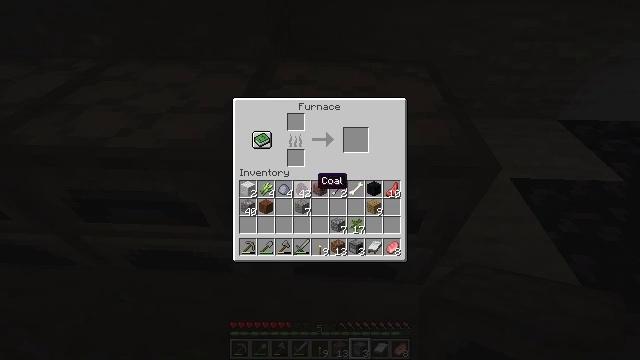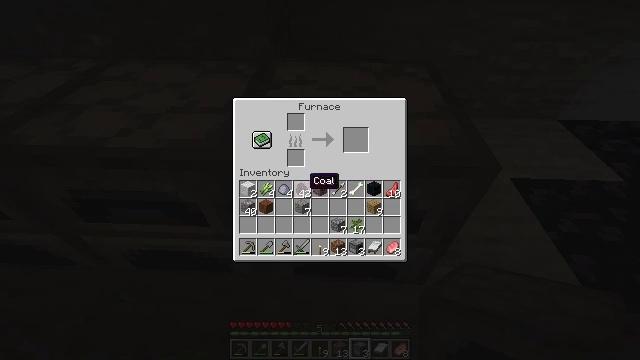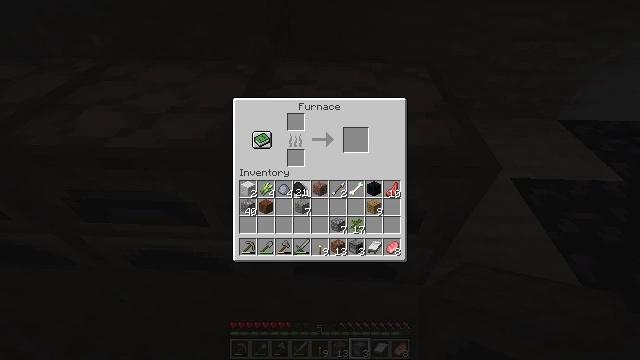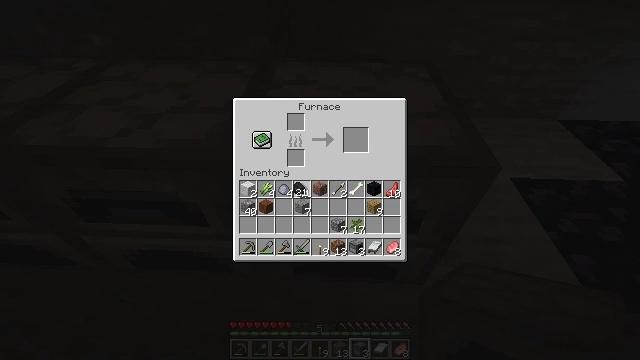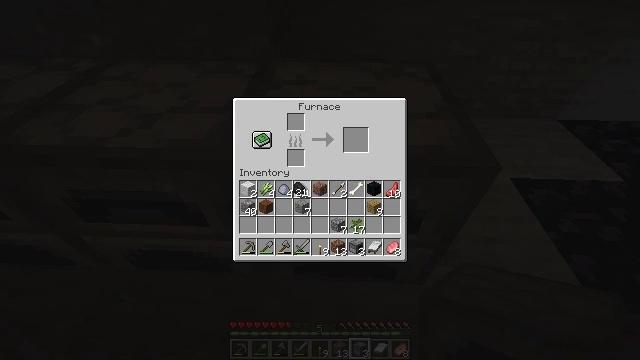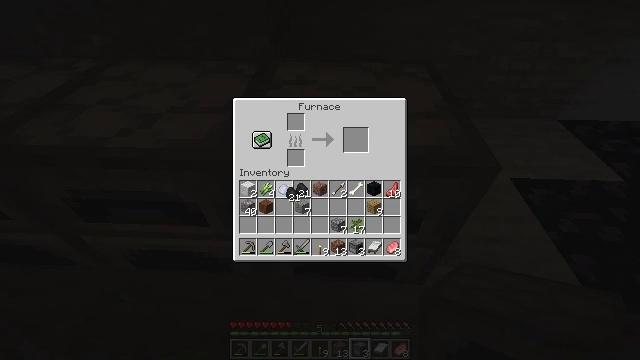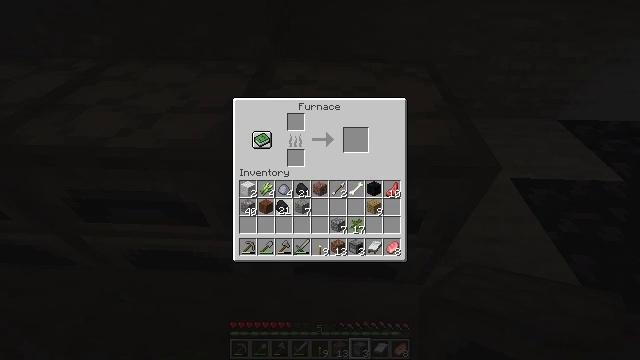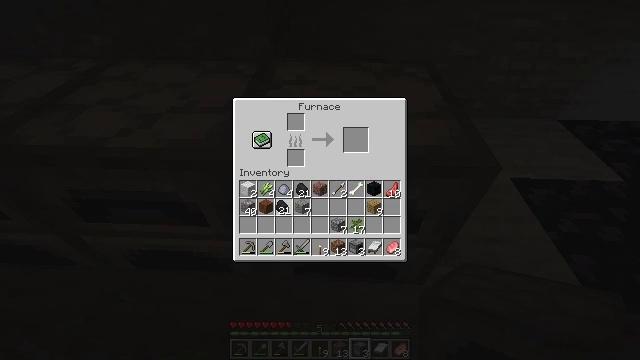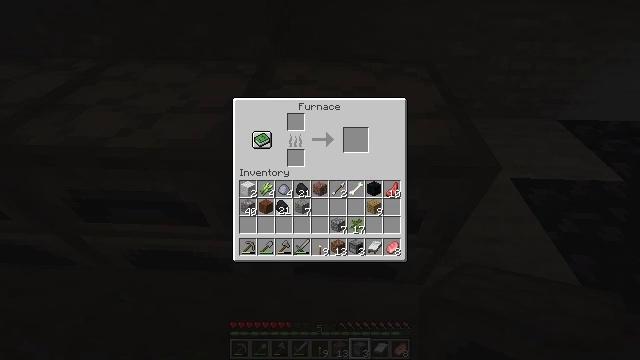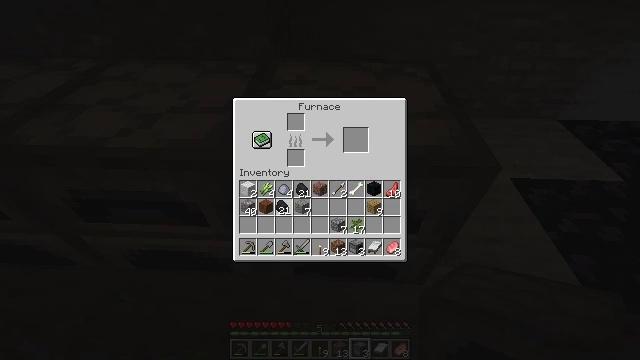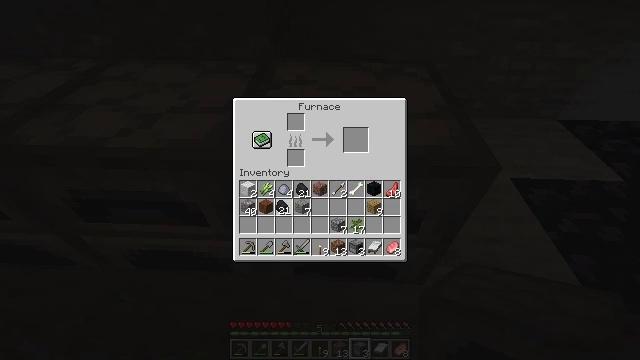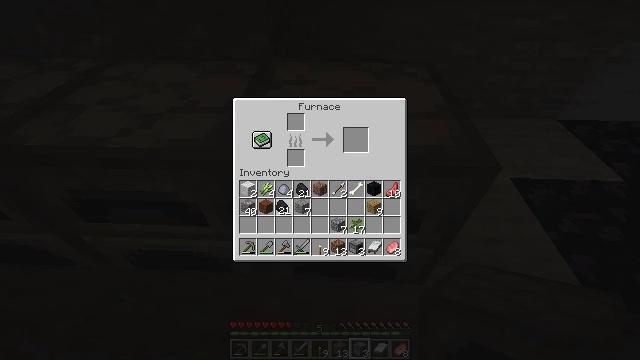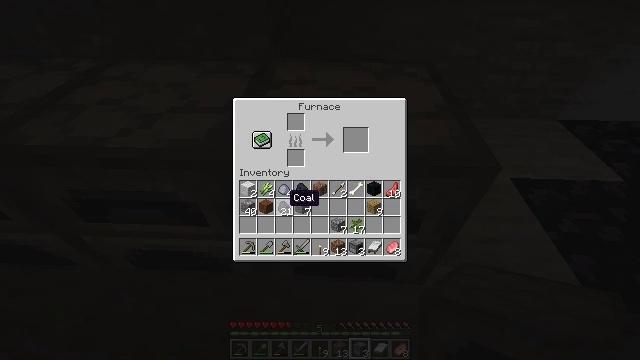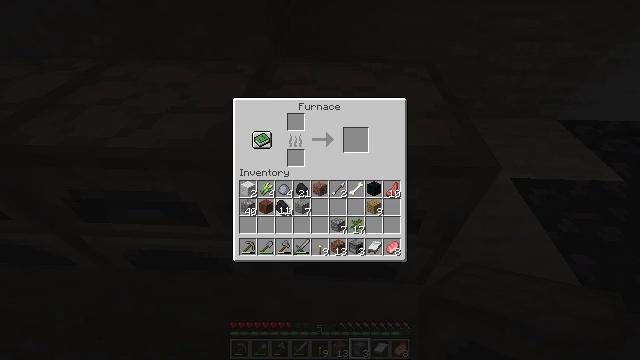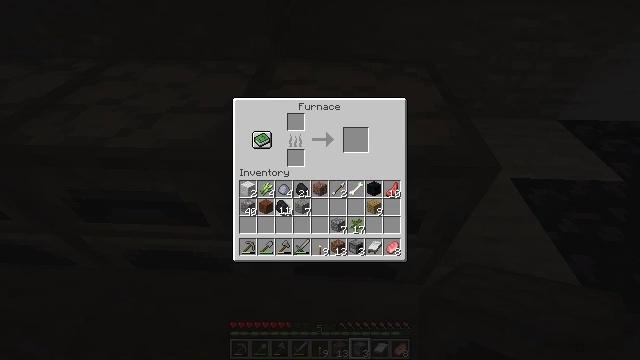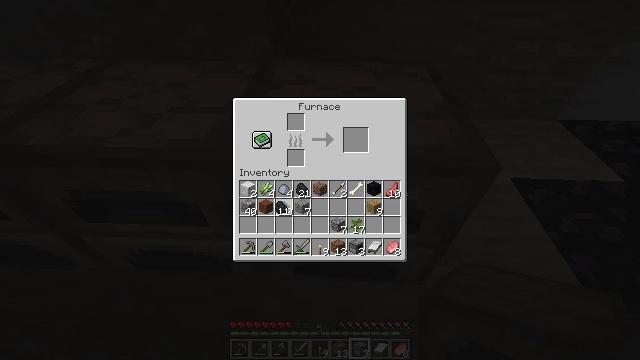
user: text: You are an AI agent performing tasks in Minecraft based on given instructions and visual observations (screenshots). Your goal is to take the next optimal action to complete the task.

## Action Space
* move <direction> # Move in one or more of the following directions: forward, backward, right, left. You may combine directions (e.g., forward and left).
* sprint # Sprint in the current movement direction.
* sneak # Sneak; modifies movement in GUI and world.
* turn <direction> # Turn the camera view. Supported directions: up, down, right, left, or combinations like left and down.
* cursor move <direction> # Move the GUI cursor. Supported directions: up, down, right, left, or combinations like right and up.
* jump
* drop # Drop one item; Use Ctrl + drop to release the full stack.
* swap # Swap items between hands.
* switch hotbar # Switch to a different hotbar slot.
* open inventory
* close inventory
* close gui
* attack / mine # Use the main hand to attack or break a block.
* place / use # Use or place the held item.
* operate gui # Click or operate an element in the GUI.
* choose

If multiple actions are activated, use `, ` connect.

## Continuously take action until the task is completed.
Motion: motion action
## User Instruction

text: Remove a sugar cane from the inventory.
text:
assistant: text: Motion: cursor move left
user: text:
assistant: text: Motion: choose
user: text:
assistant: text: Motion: choose
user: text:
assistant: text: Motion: choose
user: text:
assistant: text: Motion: no_op
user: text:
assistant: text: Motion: cursor move left and down
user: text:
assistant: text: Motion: no_op
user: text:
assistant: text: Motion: no_op
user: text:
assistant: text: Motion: operate gui
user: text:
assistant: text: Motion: operate gui
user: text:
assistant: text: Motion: operate gui
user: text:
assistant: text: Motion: no_op
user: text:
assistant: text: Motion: choose
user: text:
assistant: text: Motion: choose
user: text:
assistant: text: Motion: choose
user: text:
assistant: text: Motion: cursor move down
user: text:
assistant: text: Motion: no_op
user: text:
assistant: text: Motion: no_op
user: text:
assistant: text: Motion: operate gui
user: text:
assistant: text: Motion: operate gui
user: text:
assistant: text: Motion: operate gui
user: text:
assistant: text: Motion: no_op
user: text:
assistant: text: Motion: no_op
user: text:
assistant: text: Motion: cursor move up
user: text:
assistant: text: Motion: no_op
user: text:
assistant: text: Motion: no_op
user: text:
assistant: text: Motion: no_op
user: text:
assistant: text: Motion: no_op
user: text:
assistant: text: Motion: cursor move down
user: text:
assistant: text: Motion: no_op